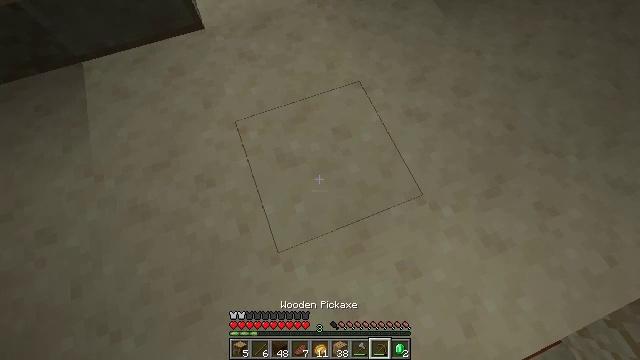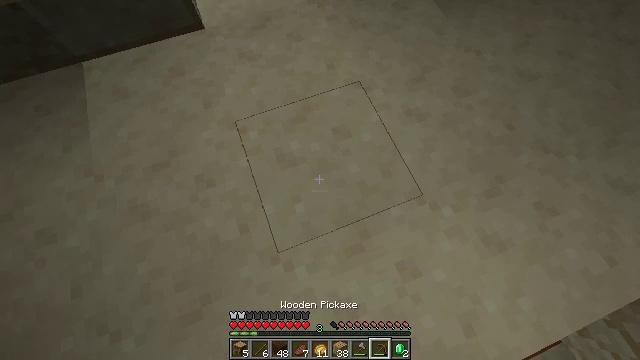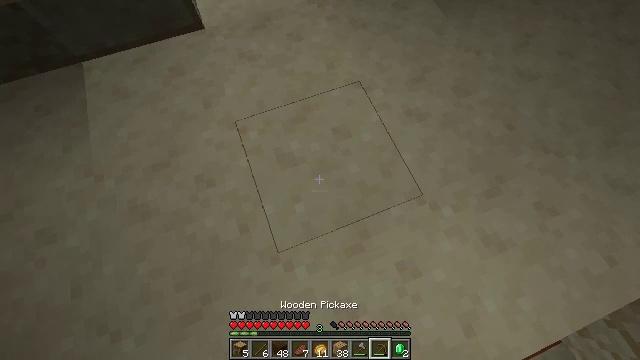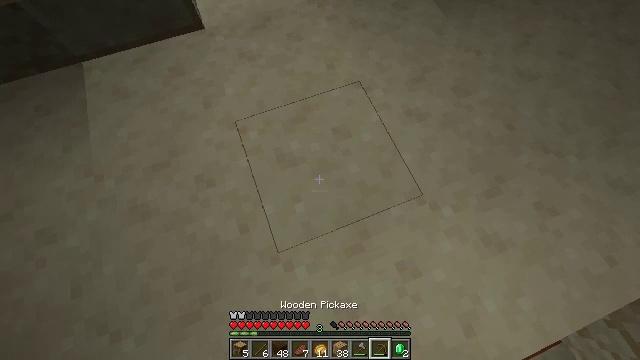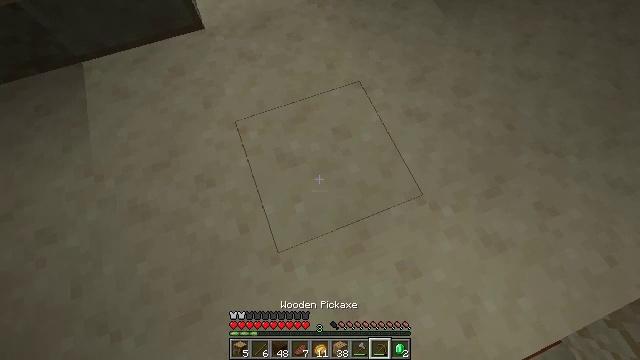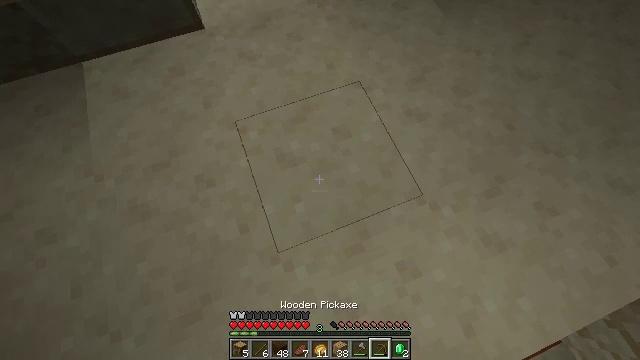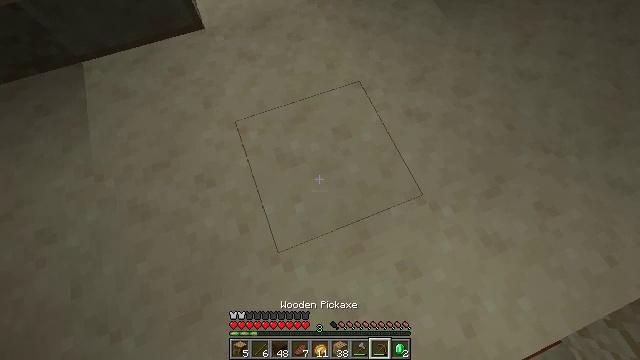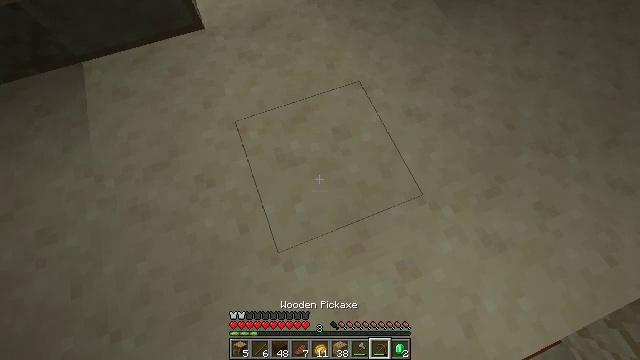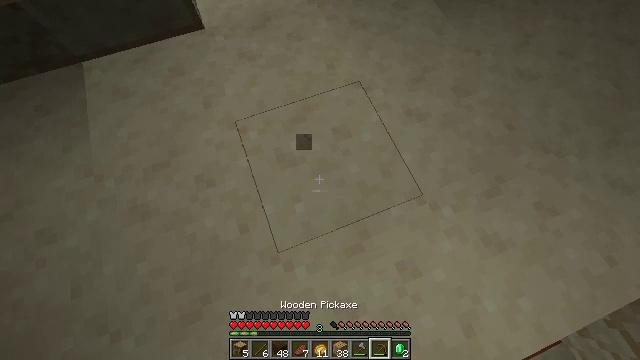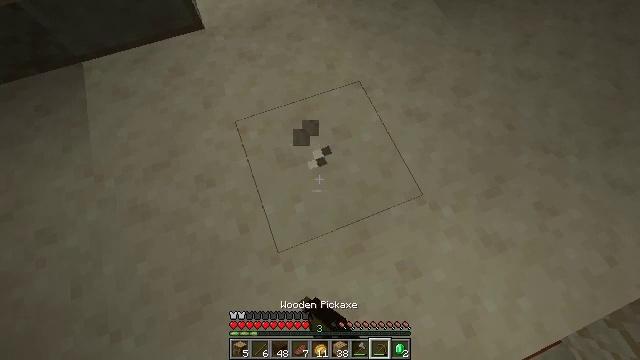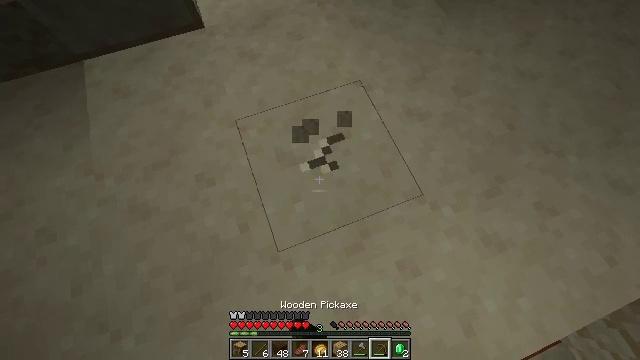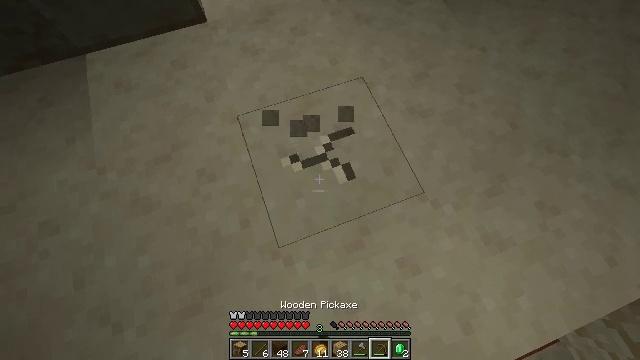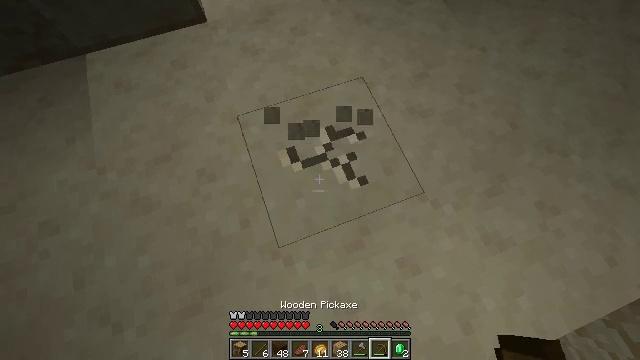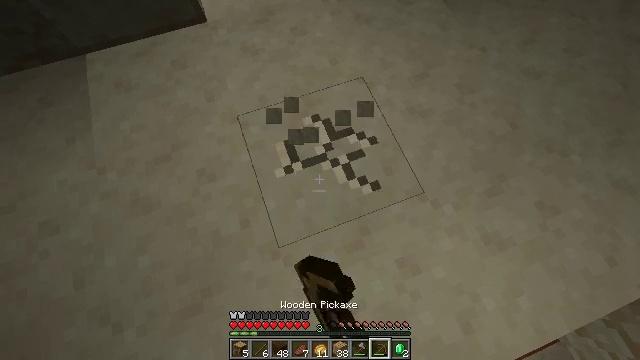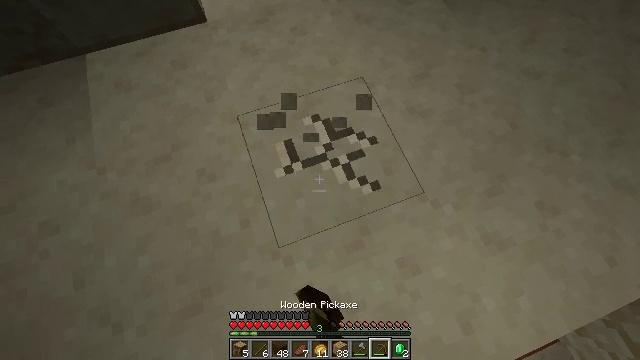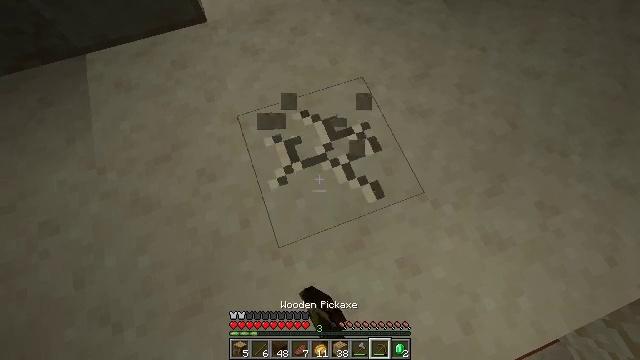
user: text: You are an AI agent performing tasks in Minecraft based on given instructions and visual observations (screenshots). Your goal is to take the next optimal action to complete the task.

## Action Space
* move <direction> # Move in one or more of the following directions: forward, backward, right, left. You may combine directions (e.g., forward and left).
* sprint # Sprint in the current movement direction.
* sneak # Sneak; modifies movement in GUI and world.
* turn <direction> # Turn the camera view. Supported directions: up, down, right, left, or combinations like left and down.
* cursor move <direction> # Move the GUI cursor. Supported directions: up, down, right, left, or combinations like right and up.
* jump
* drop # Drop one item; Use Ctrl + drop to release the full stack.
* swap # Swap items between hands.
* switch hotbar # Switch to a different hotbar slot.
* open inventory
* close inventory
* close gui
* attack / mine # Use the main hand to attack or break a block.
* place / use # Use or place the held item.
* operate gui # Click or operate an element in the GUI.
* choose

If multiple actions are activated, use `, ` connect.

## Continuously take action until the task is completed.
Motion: motion action
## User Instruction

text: Gather sandstone from the desert.
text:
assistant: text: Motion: no_op
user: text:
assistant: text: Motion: no_op
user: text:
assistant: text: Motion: no_op
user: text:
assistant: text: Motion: no_op
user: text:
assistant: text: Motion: no_op
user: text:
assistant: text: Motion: no_op
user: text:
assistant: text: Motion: no_op
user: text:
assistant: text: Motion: attack / mine
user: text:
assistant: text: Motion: attack / mine
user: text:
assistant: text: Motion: attack / mine
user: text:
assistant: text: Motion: attack / mine
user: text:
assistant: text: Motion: attack / mine
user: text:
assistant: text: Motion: attack / mine
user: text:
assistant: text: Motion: attack / mine
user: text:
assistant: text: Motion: attack / mine
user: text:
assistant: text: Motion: attack / mine
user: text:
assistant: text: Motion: attack / mine
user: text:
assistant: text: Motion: attack / mine
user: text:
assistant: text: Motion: attack / mine
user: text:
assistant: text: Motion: attack / mine
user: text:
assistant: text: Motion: attack / mine
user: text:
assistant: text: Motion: attack / mine
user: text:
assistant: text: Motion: attack / mine
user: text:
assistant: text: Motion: no_op
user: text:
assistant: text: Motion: no_op